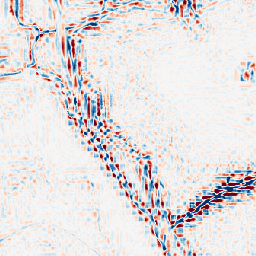
Category: wavelet
Decomposition family: wavelet_reverse_biorthogonal
Decomposition parameters: wavelet: rbio3.5
level: 3
Upsampling method: bicubic_16x
Upsampling parameters: scale: 16
Upsampling scale: 16